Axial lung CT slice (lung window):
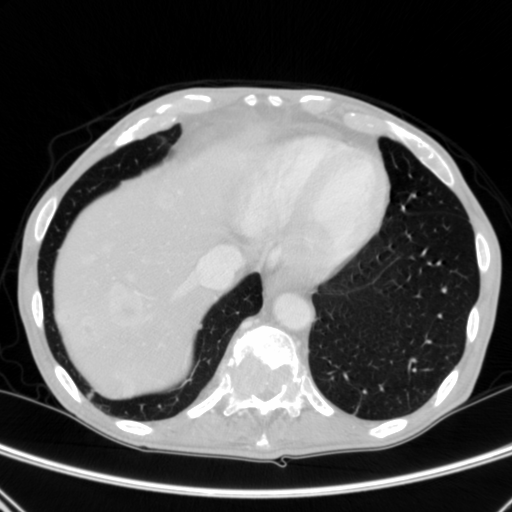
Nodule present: yes
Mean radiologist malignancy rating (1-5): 3